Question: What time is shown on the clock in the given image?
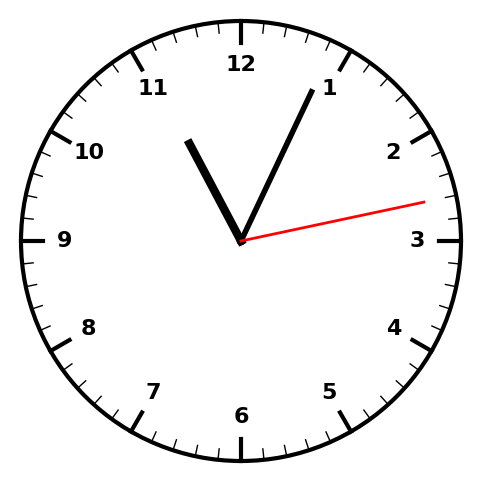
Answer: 11:04:13